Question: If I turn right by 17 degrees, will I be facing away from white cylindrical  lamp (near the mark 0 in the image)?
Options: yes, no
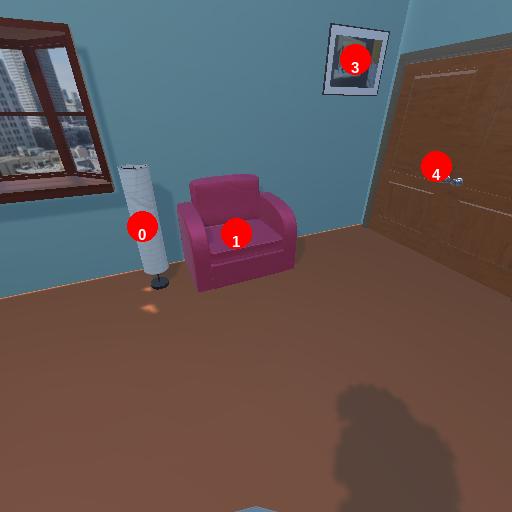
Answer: yes